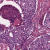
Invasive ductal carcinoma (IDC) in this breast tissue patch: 0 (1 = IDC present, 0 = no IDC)